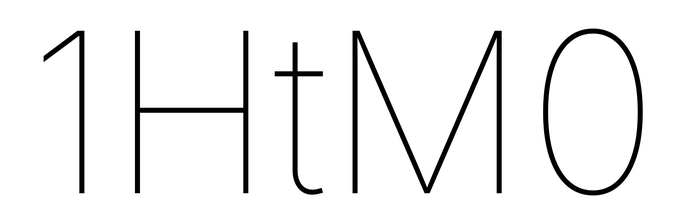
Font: Inter_Thin